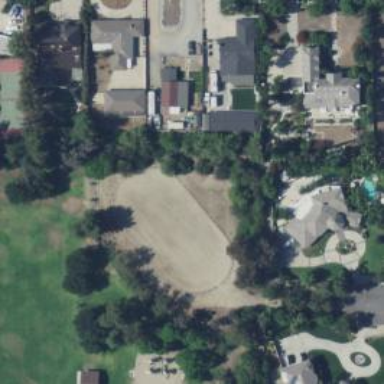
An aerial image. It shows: Equestrian pitch with sand surface.